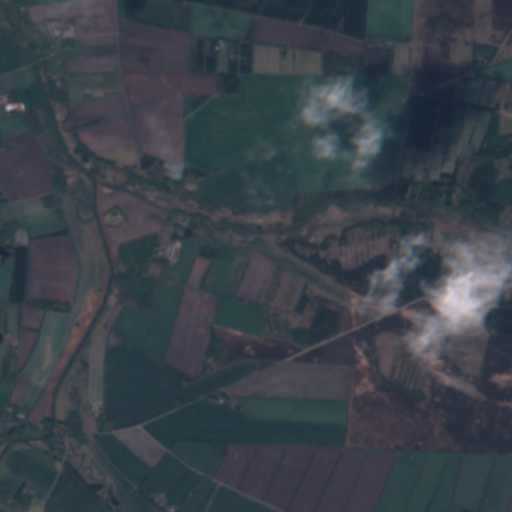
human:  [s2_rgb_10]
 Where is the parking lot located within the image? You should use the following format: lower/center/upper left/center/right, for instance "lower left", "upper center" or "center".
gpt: There is no parking lot in the image.